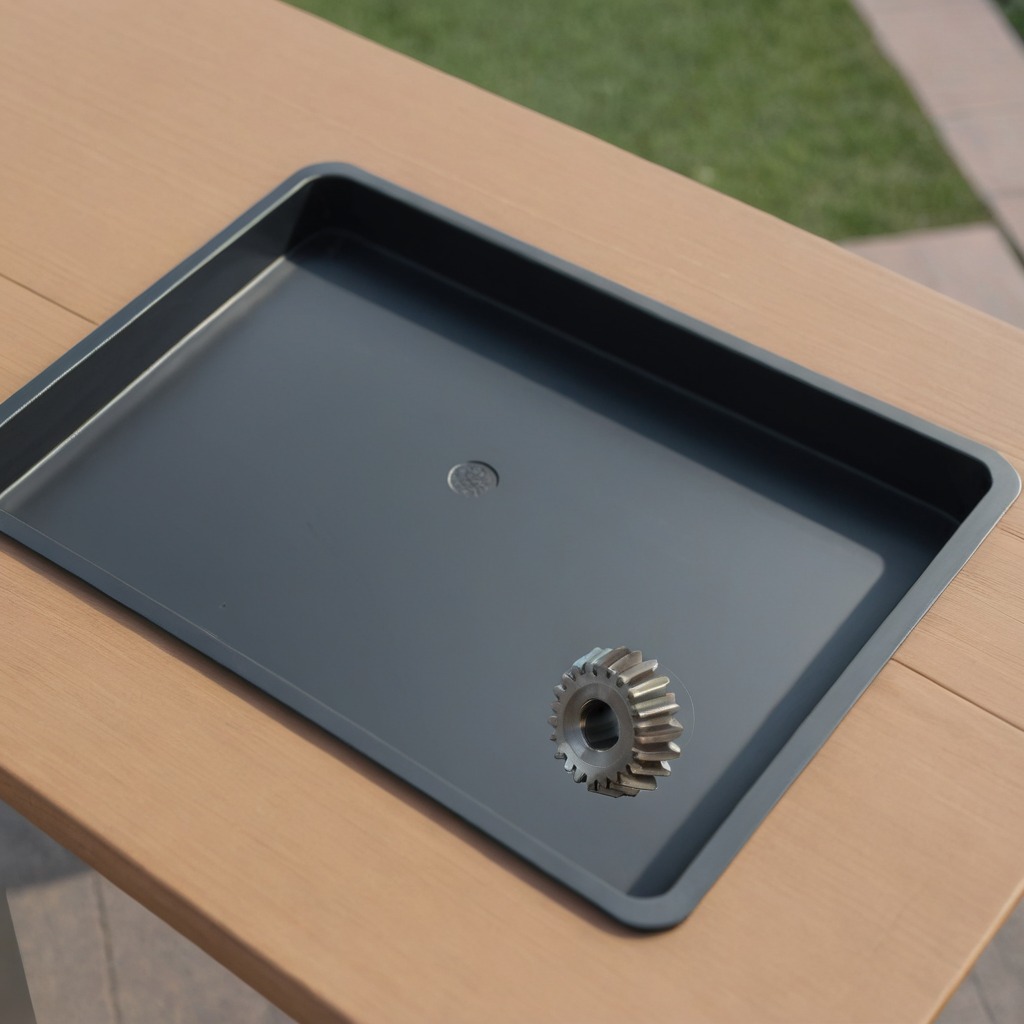
A steel gear with teeth is lying on a clean utility table in a temporary outdoor tool station afternoon light present textured surface